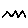
Label: zigzag